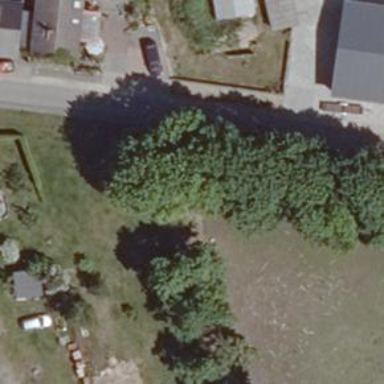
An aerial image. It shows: Row of trees in natural setting.